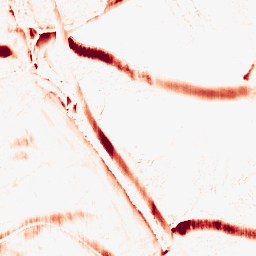
Category: morphological
Decomposition family: morphological_ellipse
Decomposition parameters: operation: opening
width: 20
height: 5
Upsampling method: bspline
Upsampling parameters: scale: 2
Upsampling scale: 2